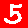
Digit: 5